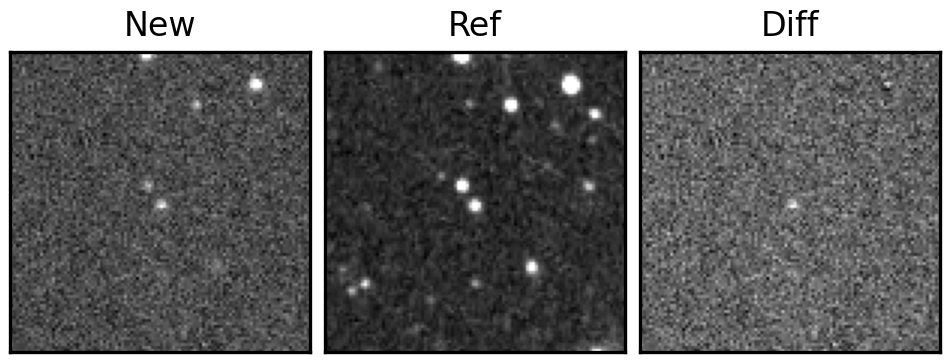
Label: real